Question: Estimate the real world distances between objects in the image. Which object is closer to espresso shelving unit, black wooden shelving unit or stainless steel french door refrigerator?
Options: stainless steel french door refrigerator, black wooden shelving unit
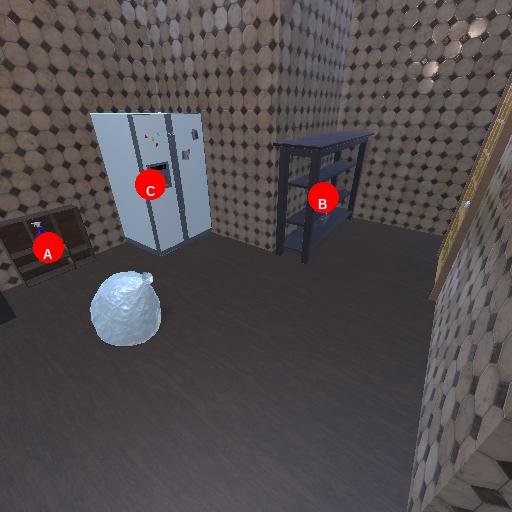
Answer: stainless steel french door refrigerator